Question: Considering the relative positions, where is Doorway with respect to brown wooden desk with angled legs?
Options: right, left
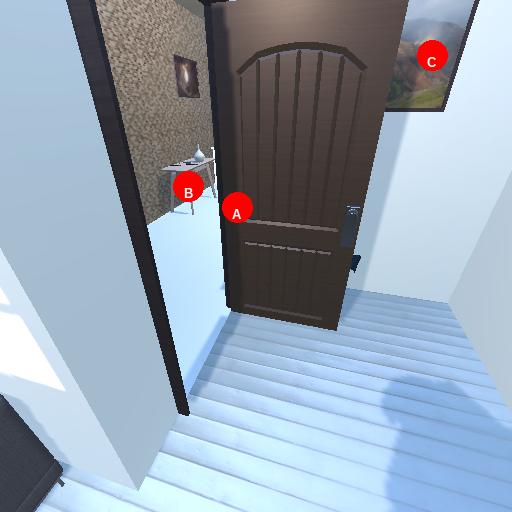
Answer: right